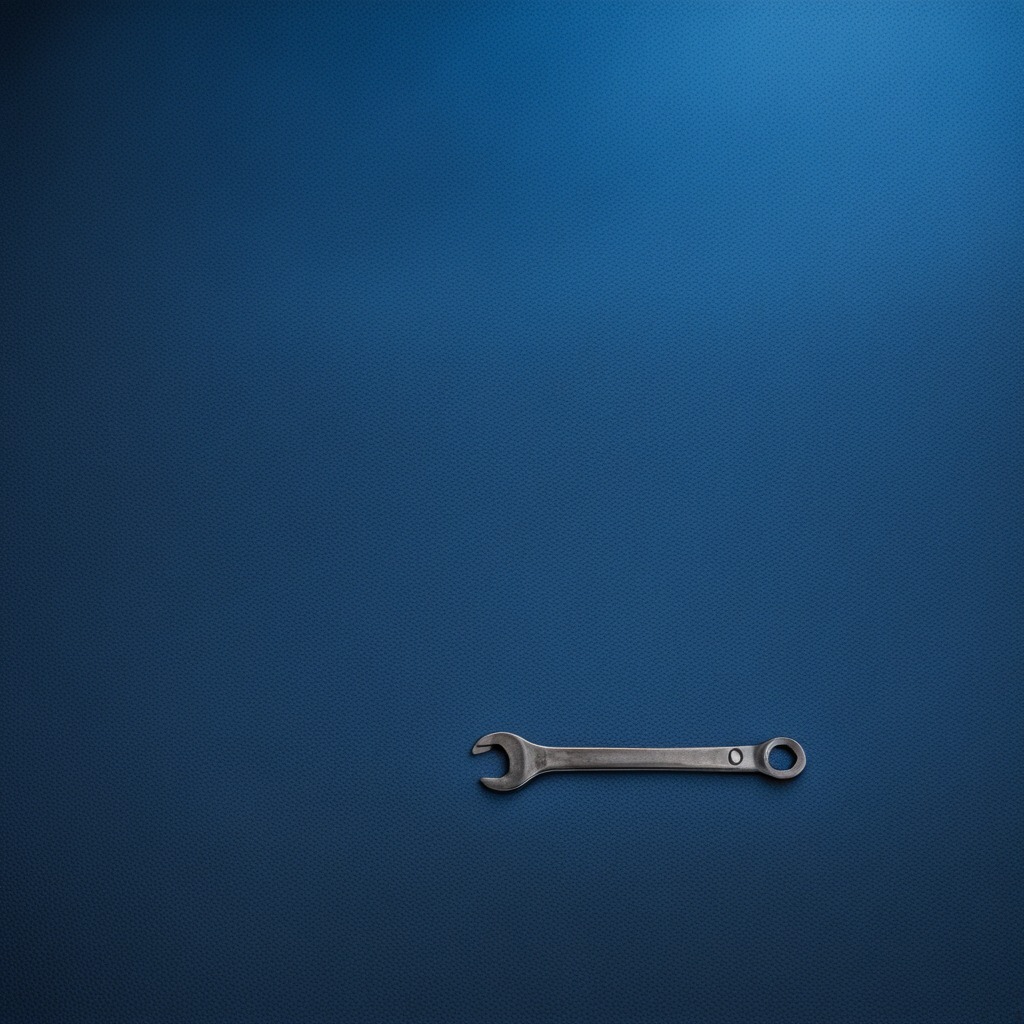
An wrench lies on the granite tabletop.